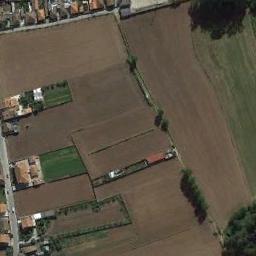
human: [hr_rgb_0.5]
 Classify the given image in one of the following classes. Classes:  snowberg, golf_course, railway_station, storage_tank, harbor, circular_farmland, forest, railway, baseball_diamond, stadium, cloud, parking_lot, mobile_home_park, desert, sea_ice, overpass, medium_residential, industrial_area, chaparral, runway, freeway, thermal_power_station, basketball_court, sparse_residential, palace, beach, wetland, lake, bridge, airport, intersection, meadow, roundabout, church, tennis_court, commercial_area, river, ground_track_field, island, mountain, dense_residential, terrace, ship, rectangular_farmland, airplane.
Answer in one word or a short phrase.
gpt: terrace